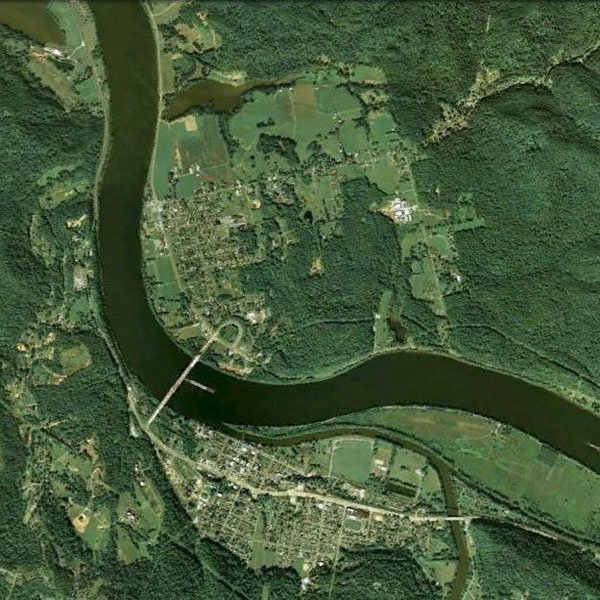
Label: River